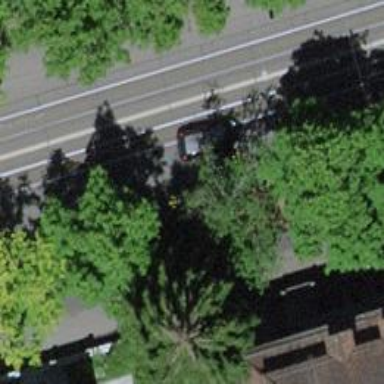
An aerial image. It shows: Avenue of deciduous broadleaved trees.